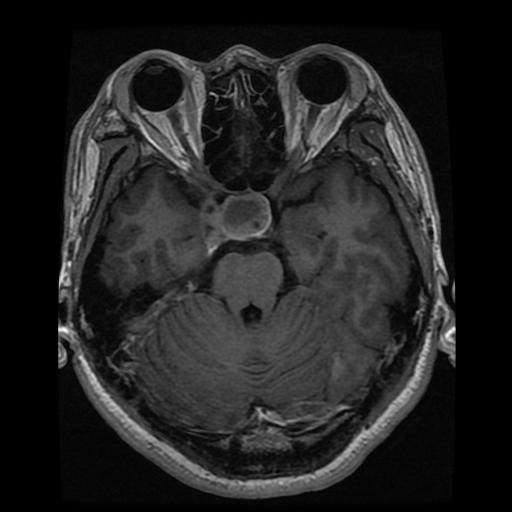
Label: pituitary